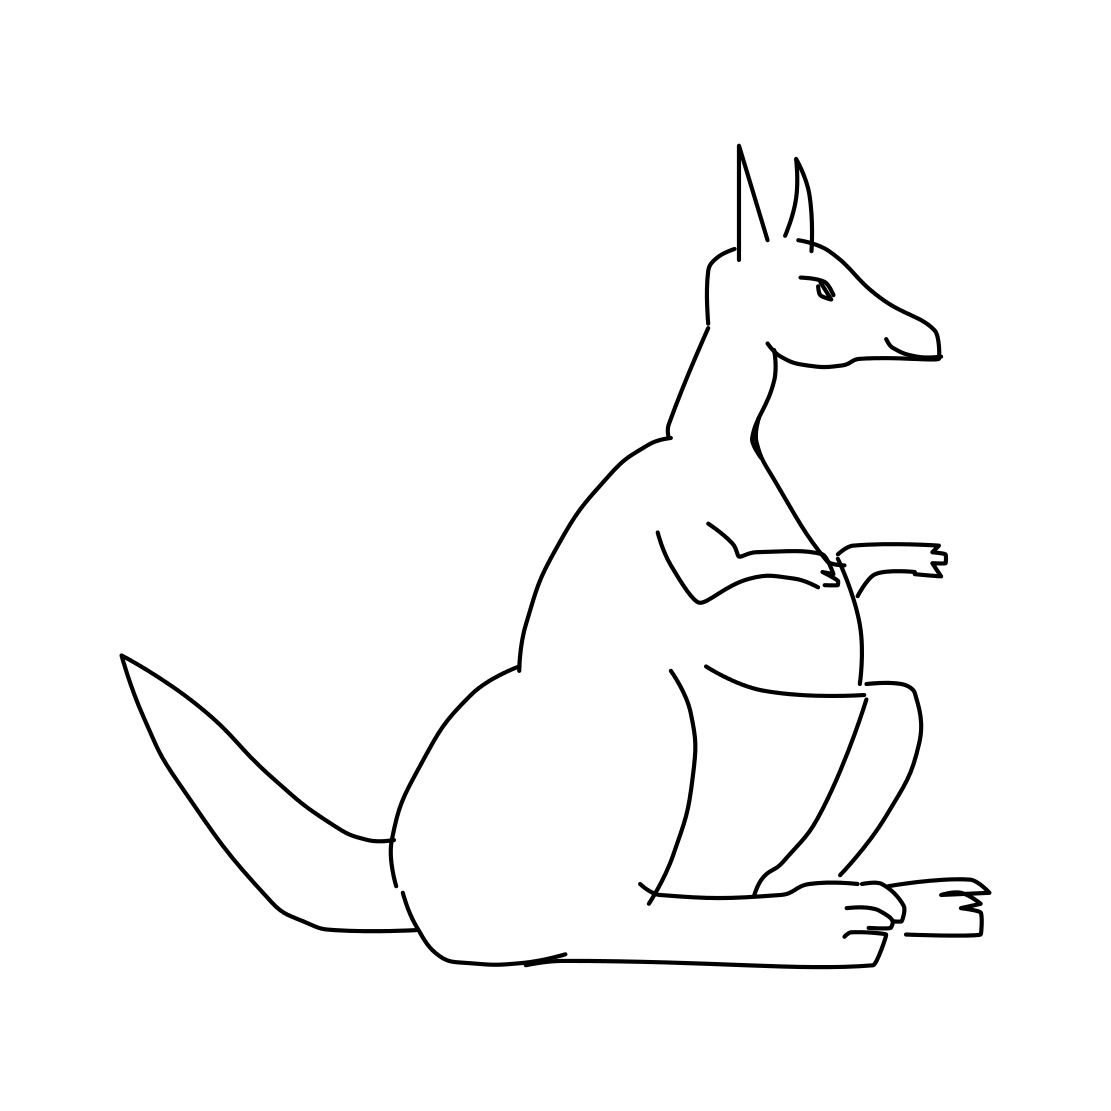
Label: kangaroo